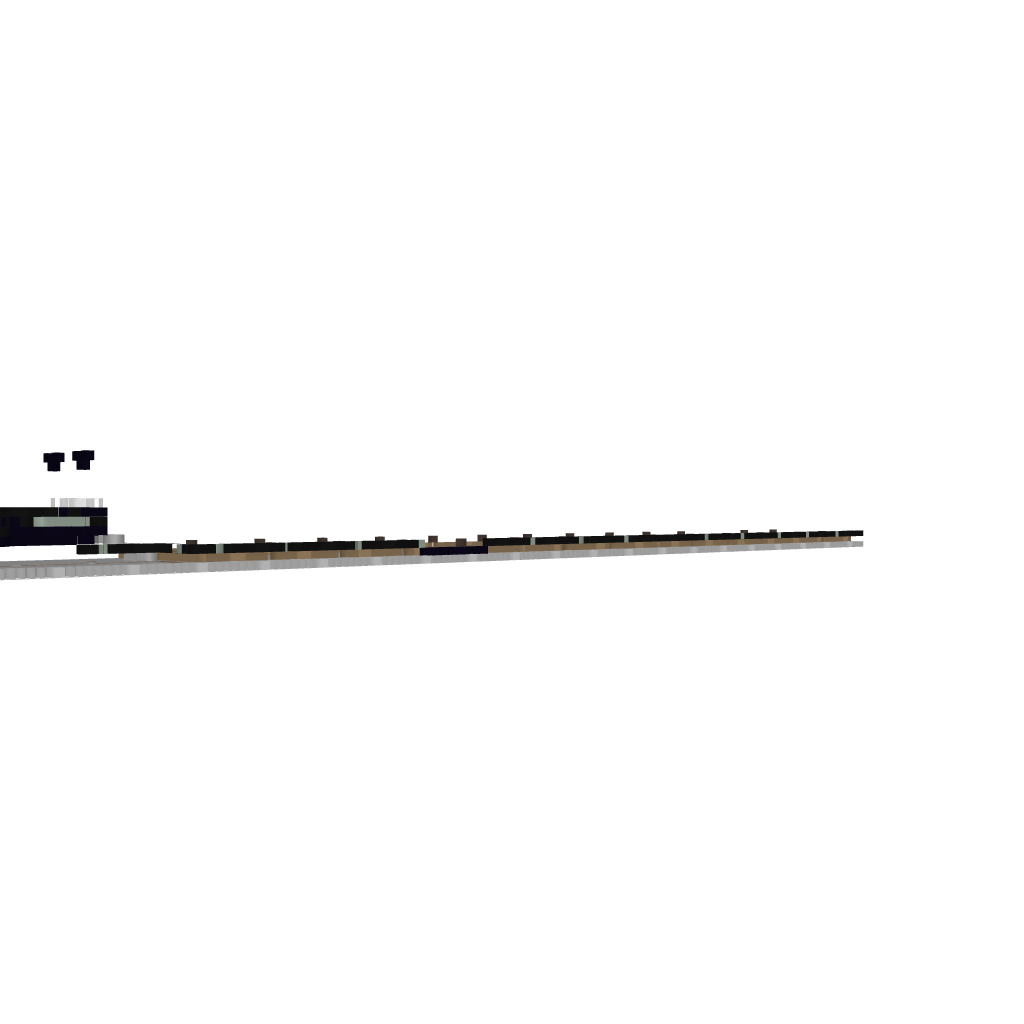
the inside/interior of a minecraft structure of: Double barrel Cannon